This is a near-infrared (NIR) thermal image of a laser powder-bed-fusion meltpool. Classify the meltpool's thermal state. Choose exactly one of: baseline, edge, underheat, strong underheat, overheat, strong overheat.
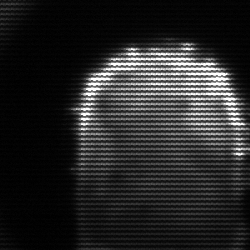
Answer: baseline